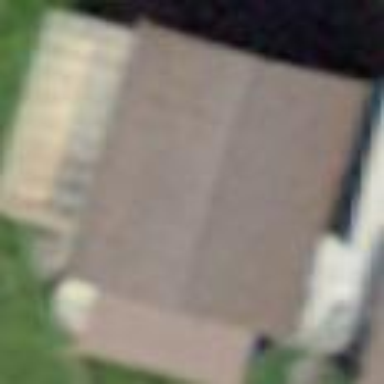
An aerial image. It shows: Garage building.